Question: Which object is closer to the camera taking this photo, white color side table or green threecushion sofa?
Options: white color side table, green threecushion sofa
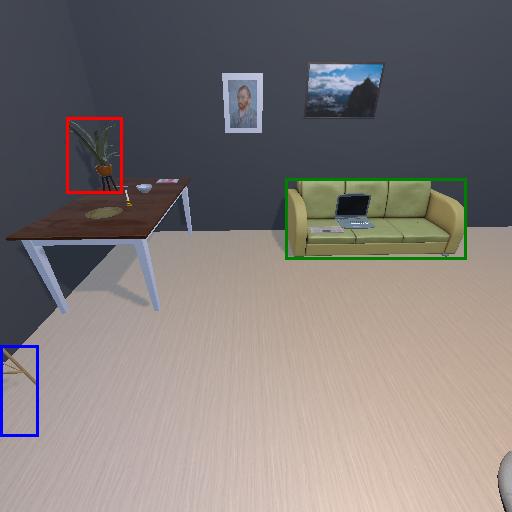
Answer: white color side table